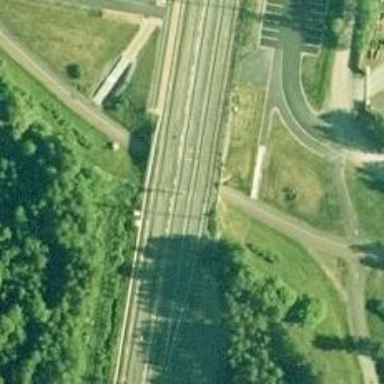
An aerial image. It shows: Siding railway line with electrified contact line for the trains.